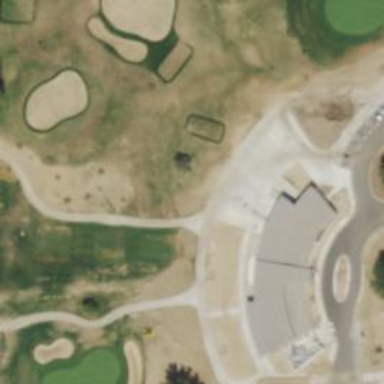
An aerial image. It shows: Path designated for golf carts.